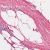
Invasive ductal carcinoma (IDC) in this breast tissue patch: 0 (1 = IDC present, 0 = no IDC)